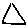
Label: triangle